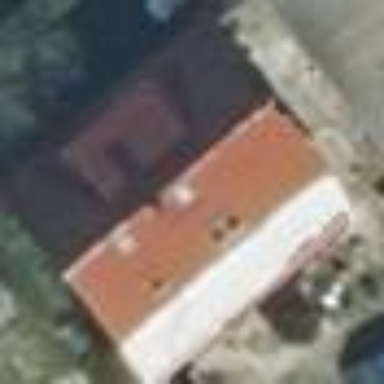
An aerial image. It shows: Building.